Question:
Hello, I have this question but I got wrong and I just don't understand this.
It is about getting exact runtime of this nested loop.
Specifically, I can understand until "for i=2, inner loop runtime :2n-2". However, after that, I can't understand.
First, it says 'For i=n, inner loop runtime is n+1'. But this does not make sense from my perspective. Let me assume n=3 and outer loop executes its last loop when i=3, then j will run inner loop for 3 times (from 3 to 5 since j=3=n < 2*n=2*3=6). However, answer says 'inner loop runtime is n+1', if I put 3 into 'n+1' it become 4 times. I do not understand why this answer is correct.
How can I get last form of the answer '1.5n^2 + 0.5n' from '2n+(2n-1)+(2n-2)+...+(n+1)'? can you show me overall steps how former become latter in terms of math? Specifically about how '2n + (2n-1) + (2n-2) + ... + (n+1)' become 'n*n + (1+2+3+...+n)'? I think formula 'n(n+1)/2' is used here with 'n=(n+1)' but it doesn't work for me.
Is there any formula used here?
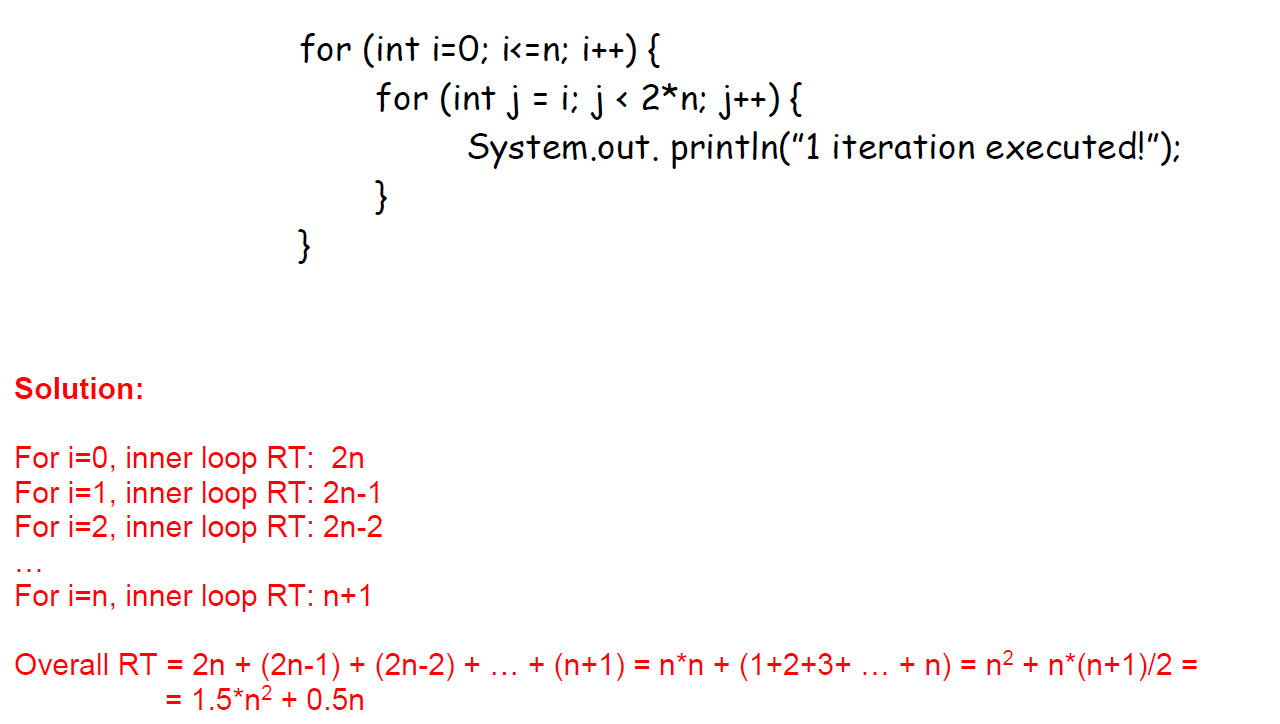
Answer: Question 1
You are right, for ith inner loop runtime should be , therefore for i=n, inner loop runtime should be n. The answer is wrong.
Question 2
The correct answer should be
> 2n+(2n-1)+...+n
What you can do is you can construct another sum of sequence
> n+(n+1)+...+2n
You match 2n-i with n+i for all i=0..n
Therefore you have (n+1) terms of 3n, so the sum of the 2 exactly same sequence is 3n(n+1) and therefore the sum of 1 sequence is 1.5n(n+1)
Or you can just apply the formula for the sum of Arithmetic progression, please refer to the wiki page
<URL>